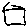
Label: house